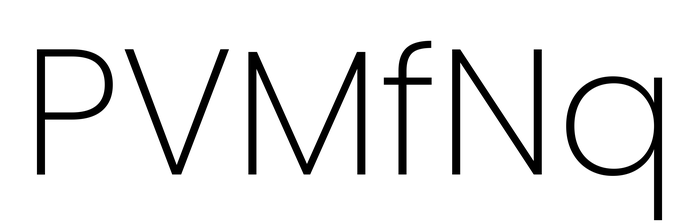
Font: Poppins-ExtraLight